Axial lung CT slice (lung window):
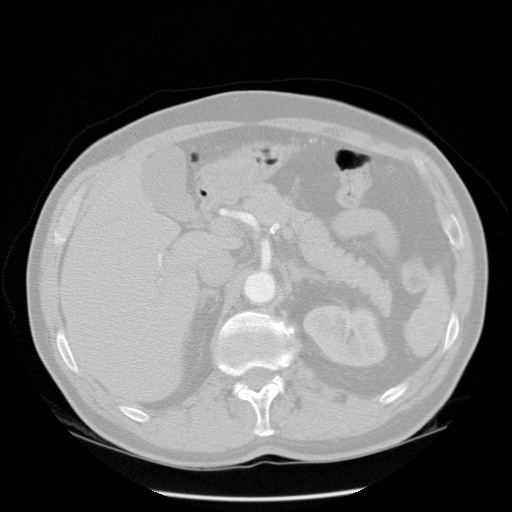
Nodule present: no